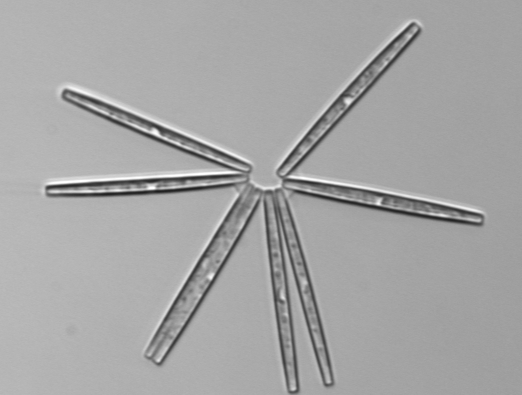
Label: Thalassionema